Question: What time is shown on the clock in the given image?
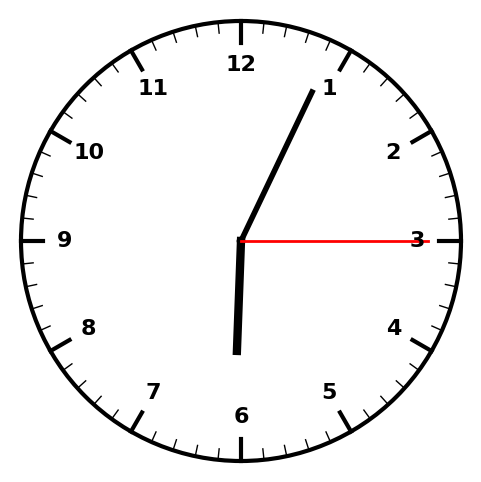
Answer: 06:04:15